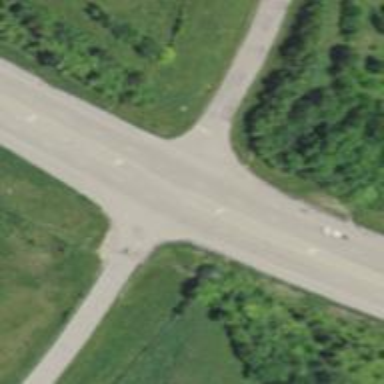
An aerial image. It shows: Trunk highway.